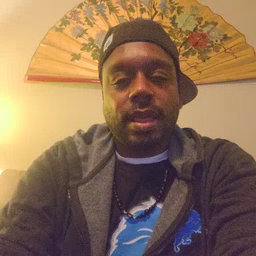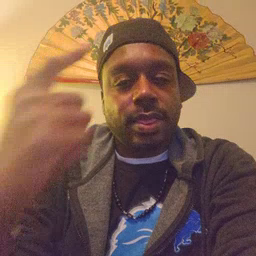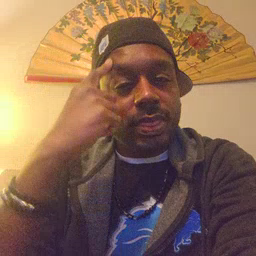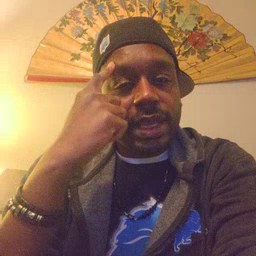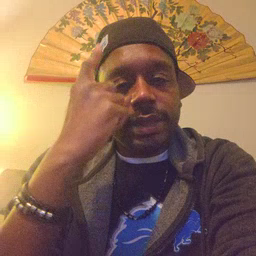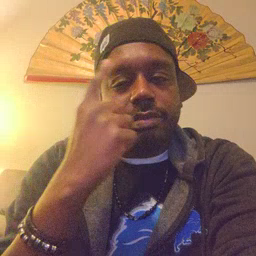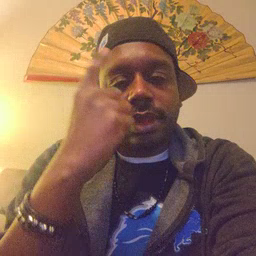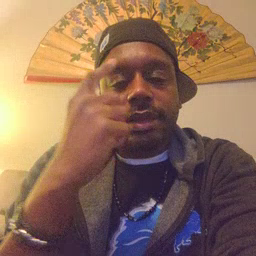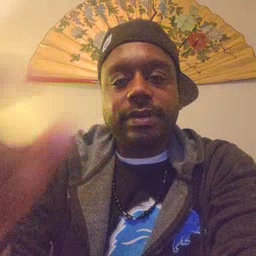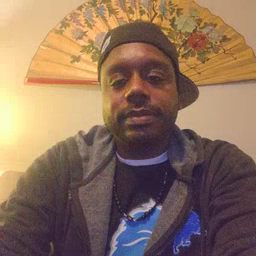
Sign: think